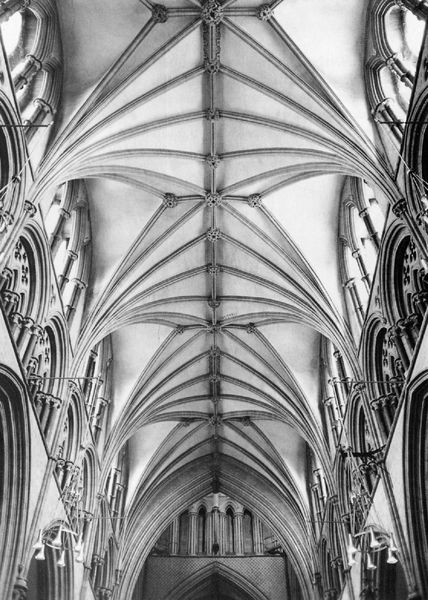
Titel: Langhaus der Kathedrale von Lincoln
Standort: Lincoln, Kathedrale (EU - GB)
Schlagwörter: himmel, weiß, fenster, grau, holz, licht, schwarz, säule, säulen, dach, schloss, stein, kirche, decke, gotik, oval, schiff, bogen, ornamente, leuchter, foto, fotografie, bögen, gang, umgang, gewölbe, palast, dom, rippen, schwarzweiss, kathedrale, orgel, gotisch, rippengewölbe, spitzbogen, streben, basilika, gallerie, kreuzgang, ädikula, bogengang, säulenordnung, metope, kirchgang, kreuzgerippe, chorgang